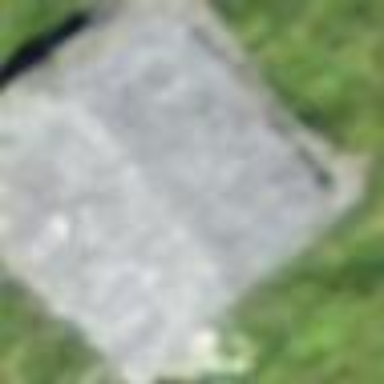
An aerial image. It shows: Hut.